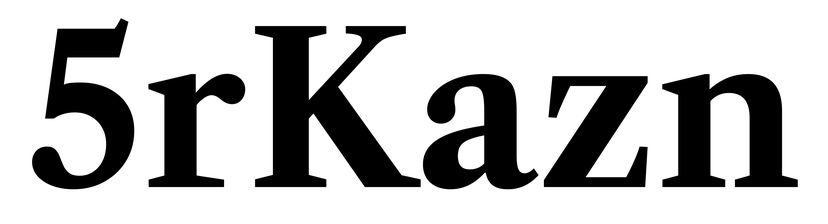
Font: LibreCaslonText_Bold